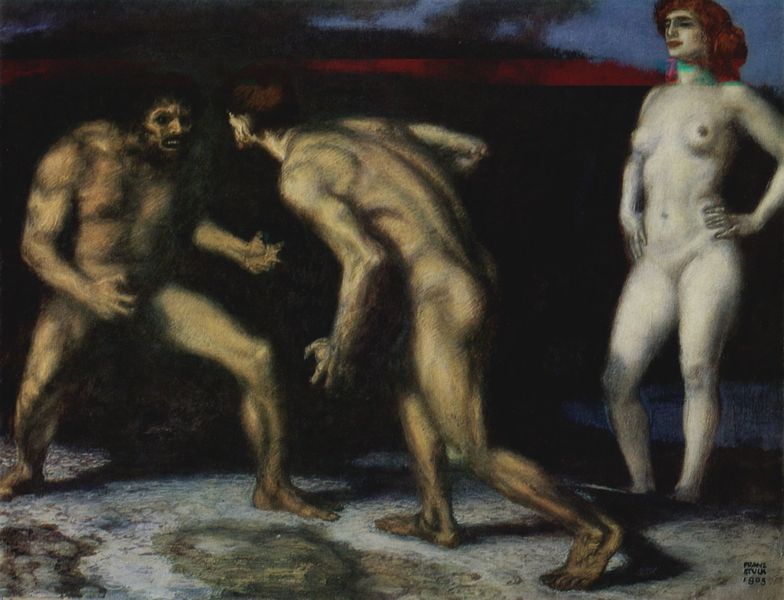
Titel: Der Kampf ums Weib
Künstler: Franz von Stuck
Standort: Sankt Petersburg
Institution: Eremitage
Schlagwörter: akt, angriff, baum, berg, blau, dunkel, gemälde, haut, himmel, kampf, kämpfer, körper, mann, nackt, schatten, weiß, akte, bäume, grün, landschaft, menschen, ocker, abend, braun, brust, busen, finger, frau, grau, hell, hintergrund, köpfe, licht, mund, männer, nacht, rücken, schwarz, blick, dame, rot, tiere, beige, expressionismus, malerei, symbolismus, bart, gesichter, arme, blass, böse, stehen, steine, hals, hände, signatur, öl, horizont, hügel, büsche, boden, haare, pose, stehend, blässe, lippen, beine, brüste, füße, gesäß, liebe, düster, abends, abstrakt, farben, ölgemälde, gewalt, wild, jugendstil, weib, kraft, muskeln, inschrift, finster, grimmig, stuck, nabel, bauch, nackte, betrachtung, erotisch, schenkel, zuschauerin, muskulös, leiber, zusehen, stolz, münchen, expressionistisch, lockig, streit, brutal, fäuste, krallen, kämpfen, eifersucht, zähne, rote haare, grimasse, malerisch, duell, schwartz, bleich, wut, röte, spielbein, standbein, zorn, khnopff, franz von stuck, drohen, fratzen, monster, ringen, ringkampf, fau, trophäe, zweikampf, rauchwolken, högel, nippel, dunkeö, bestien, knurren, anspannung, balz, agressiv, ringer, aggression, herrin, agressivität, urzeit, tierisch, kapf, nackte männer, rivalen, annatomie, darkness, erdverbundenheit, feme fatale, kampf der geschlechter, kampf ums weib, weisse haut, kampg, 1905, weißer körper, marzialisch, konkurrenzkampf, sexismus